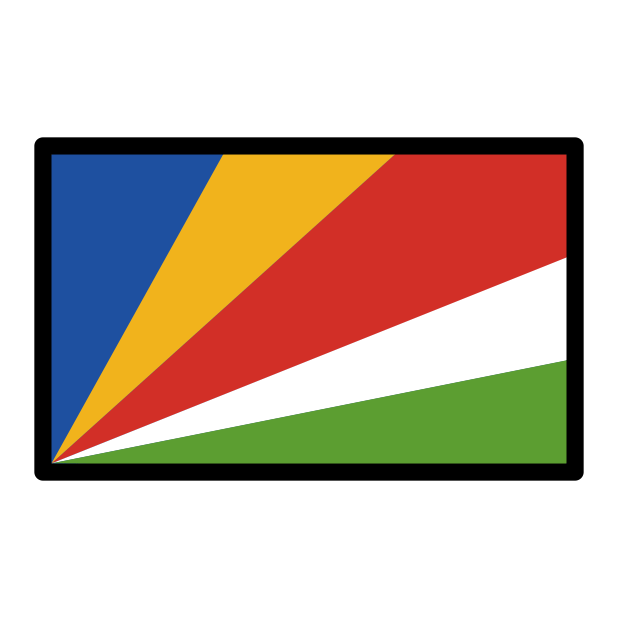
flag: Seychelles